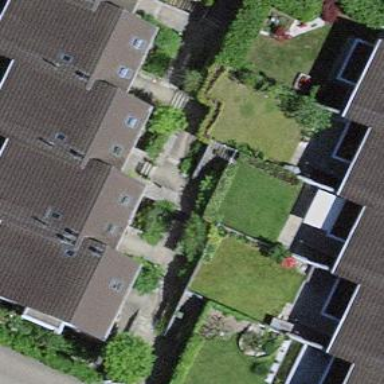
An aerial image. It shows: Terrace building.